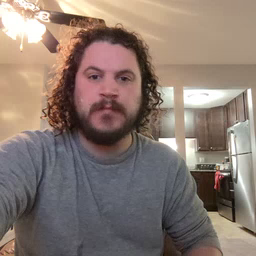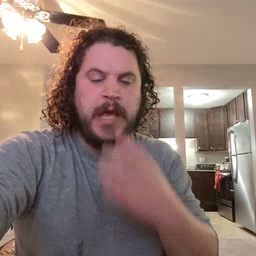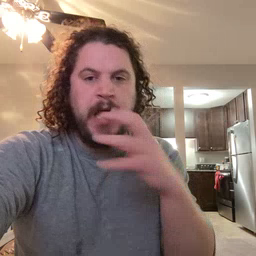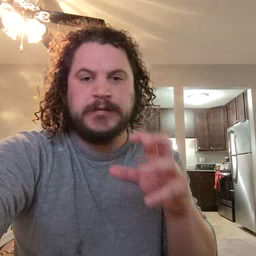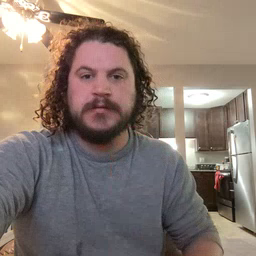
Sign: hot